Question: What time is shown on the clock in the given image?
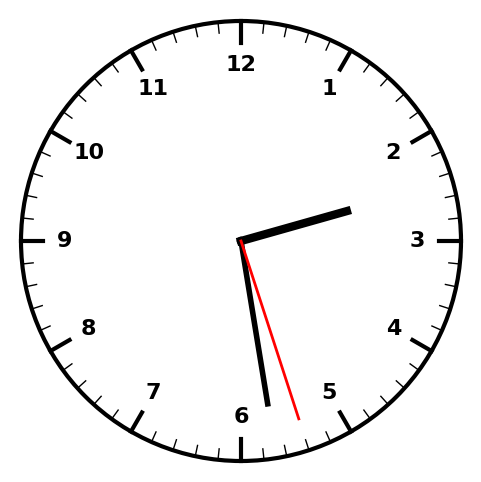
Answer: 02:28:27